Question: I have a problem when deploying maven project into Tomcat Server, There aren't any problems when running the code in netbeans, when start the tomcat, it loads the html file normally, but it doesn't recognizes the request mapping (spring)
the tomcat shows the following error:
'''
SEVERE: Servlet.service() for servlet [dispatcher] in context with path [/wsmill-1.0] threw exception [Request processing failed; nested exception is org.springframework.web.bind.annotation.support.HandlerMethodInvocationException: Failed to invoke handler method [public void com.swcommodities.wsmill.controller.HeaderController.getMenu(javax.servlet.ServletResponseWrapper)]; nested exception is java.lang.IllegalStateException: Current response is not of type [javax.servlet.ServletResponseWrapper]: org.apache.catalina.connector.ResponseFacade@f266cb] with root cause
java.lang.IllegalStateException: Current response is not of type [javax.servlet.ServletResponseWrapper]: org.apache.catalina.connector.ResponseFacade@f266cb
at org.springframework.web.servlet.mvc.annotation.AnnotationMethodHandlerAdapter$ServletHandlerMethodInvoker.resolveStandardArgument(AnnotationMethodHandlerAdapter.java:876)
at org.springframework.web.bind.annotation.support.HandlerMethodInvoker.resolveCommonArgument(HandlerMethodInvoker.java:865)
at org.springframework.web.bind.annotation.support.HandlerMethodInvoker.resolveHandlerArguments(HandlerMethodInvoker.java:311)
at org.springframework.web.bind.annotation.support.HandlerMethodInvoker.invokeHandlerMethod(HandlerMethodInvoker.java:171)
at org.springframework.web.servlet.mvc.annotation.AnnotationMethodHandlerAdapter.invokeHandlerMethod(AnnotationMethodHandlerAdapter.java:440)
at org.springframework.web.servlet.mvc.annotation.AnnotationMethodHandlerAdapter.handle(AnnotationMethodHandlerAdapter.java:428)
at org.springframework.web.servlet.DispatcherServlet.doDispatch(DispatcherServlet.java:925)
at org.springframework.web.servlet.DispatcherServlet.doService(DispatcherServlet.java:856)
at org.springframework.web.servlet.FrameworkServlet.processRequest(FrameworkServlet.java:936)
at org.springframework.web.servlet.FrameworkServlet.doPost(FrameworkServlet.java:838)
at javax.servlet.http.HttpServlet.service(HttpServlet.java:647)
at org.springframework.web.servlet.FrameworkServlet.service(FrameworkServlet.java:812)
at javax.servlet.http.HttpServlet.service(HttpServlet.java:728)
at org.apache.catalina.core.ApplicationFilterChain.internalDoFilter(ApplicationFilterChain.java:305)
at org.apache.catalina.core.ApplicationFilterChain.doFilter(ApplicationFilterChain.java:210)
at org.apache.catalina.core.StandardWrapperValve.invoke(StandardWrapperValve.java:222)
at org.apache.catalina.core.StandardContextValve.invoke(StandardContextValve.java:123)
at org.apache.catalina.authenticator.AuthenticatorBase.invoke(AuthenticatorBase.java:472)
at org.apache.catalina.core.StandardHostValve.invoke(StandardHostValve.java:171)
at org.apache.catalina.valves.ErrorReportValve.invoke(ErrorReportValve.java:99)
at org.apache.catalina.valves.AccessLogValve.invoke(AccessLogValve.java:936)
at org.apache.catalina.core.StandardEngineValve.invoke(StandardEngineValve.java:118)
at org.apache.catalina.connector.CoyoteAdapter.service(CoyoteAdapter.java:407)
at org.apache.coyote.http11.AbstractHttp11Processor.process(AbstractHttp11Processor.java:1004)
at org.apache.coyote.AbstractProtocol$AbstractConnectionHandler.process(AbstractProtocol.java:589)
at org.apache.tomcat.util.net.JIoEndpoint$SocketProcessor.run(JIoEndpoint.java:312)
at java.util.concurrent.ThreadPoolExecutor.runWorker(ThreadPoolExecutor.java:1145)
at java.util.concurrent.ThreadPoolExecutor$Worker.run(ThreadPoolExecutor.java:615)
at java.lang.Thread.run(Thread.java:724)
'''
This is my pom.xml
'''
<project xmlns="http://maven.apache.org/POM/4.0.0" xmlns:xsi="http://www.w3.org/2001/XMLSchema-instance"
xsi:schemaLocation="http://maven.apache.org/POM/4.0.0 http://maven.apache.org/xsd/maven-4.0.0.xsd">
<modelVersion>4.0.0</modelVersion>
<groupId>com.swcommodities</groupId>
<artifactId>wsmill</artifactId>
<version>1.0</version>
<packaging>war</packaging>
<name>wsmill</name>
<properties>
<endorsed.dir>${project.build.directory}/endorsed</endorsed.dir>
<project.build.sourceEncoding>UTF-8</project.build.sourceEncoding>
</properties>
<dependencies>
<dependency>
<groupId>org.springframework</groupId>
<artifactId>spring-aop</artifactId>
<version>3.2.2.RELEASE</version>
</dependency>
<dependency>
<groupId>org.springframework</groupId>
<artifactId>spring-aspects</artifactId>
<version>3.2.2.RELEASE</version>
</dependency>
<dependency>
<groupId>org.springframework</groupId>
<artifactId>spring-beans</artifactId>
<version>3.2.2.RELEASE</version>
</dependency>
<dependency>
<groupId>org.springframework</groupId>
<artifactId>spring-context</artifactId>
<version>3.2.2.RELEASE</version>
</dependency>
<dependency>
<groupId>org.springframework</groupId>
<artifactId>spring-context-support</artifactId>
<version>3.2.2.RELEASE</version>
</dependency>
<dependency>
<groupId>org.springframework</groupId>
<artifactId>spring-core</artifactId>
<version>3.2.2.RELEASE</version>
</dependency>
<dependency>
<groupId>org.springframework</groupId>
<artifactId>spring-expression</artifactId>
<version>3.2.2.RELEASE</version>
</dependency>
<dependency>
<groupId>org.springframework</groupId>
<artifactId>spring-instrument</artifactId>
<version>3.2.2.RELEASE</version>
</dependency>
<dependency>
<groupId>org.springframework</groupId>
<artifactId>spring-instrument-tomcat</artifactId>
<version>3.2.2.RELEASE</version>
</dependency>
<dependency>
<groupId>org.springframework</groupId>
<artifactId>spring-jdbc</artifactId>
<version>3.2.2.RELEASE</version>
</dependency>
<dependency>
<groupId>org.springframework</groupId>
<artifactId>spring-jms</artifactId>
<version>3.2.2.RELEASE</version>
</dependency>
<dependency>
<groupId>org.springframework</groupId>
<artifactId>spring-orm</artifactId>
<version>3.2.2.RELEASE</version>
</dependency>
<dependency>
<groupId>org.springframework</groupId>
<artifactId>spring-oxm</artifactId>
<version>3.2.2.RELEASE</version>
</dependency>
<dependency>
<groupId>org.springframework</groupId>
<artifactId>spring-struts</artifactId>
<version>3.2.2.RELEASE</version>
</dependency>
<dependency>
<groupId>org.springframework</groupId>
<artifactId>spring-test</artifactId>
<version>3.2.2.RELEASE</version>
</dependency>
<dependency>
<groupId>org.springframework</groupId>
<artifactId>spring-tx</artifactId>
<version>3.2.2.RELEASE</version>
</dependency>
<dependency>
<groupId>org.springframework</groupId>
<artifactId>spring-web</artifactId>
<version>3.2.2.RELEASE</version>
</dependency>
<dependency>
<groupId>org.springframework</groupId>
<artifactId>spring-webmvc</artifactId>
<version>3.2.2.RELEASE</version>
</dependency>
<dependency>
<groupId>org.springframework</groupId>
<artifactId>spring-webmvc-portlet</artifactId>
<version>3.2.2.RELEASE</version>
</dependency>
<dependency>
<groupId>javax.servlet</groupId>
<artifactId>jstl</artifactId>
<version>1.2</version>
</dependency>
<dependency>
<groupId>taglibs</groupId>
<artifactId>standard</artifactId>
<version>1.1.2</version>
</dependency>
<dependency>
<groupId>org.hibernate</groupId>
<artifactId>hibernate</artifactId>
<version>3.2.5.ga</version>
</dependency>
<dependency>
<groupId>org.hibernate</groupId>
<artifactId>hibernate-entitymanager</artifactId>
<version>3.3.2.GA</version>
</dependency>
<dependency>
<groupId>javax.sql</groupId>
<artifactId>jdbc-stdext</artifactId>
<version>2.0</version>
</dependency>
<dependency>
<groupId>javax.transaction</groupId>
<artifactId>jta</artifactId>
<version>1.0.1B</version>
</dependency>
<dependency>
<groupId>org.hibernate</groupId>
<artifactId>ejb3-persistence</artifactId>
<version>1.0.1.GA</version>
</dependency>
<dependency>
<groupId>commons-dbcp</groupId>
<artifactId>commons-dbcp</artifactId>
<version>1.4</version>
</dependency>
<dependency>
<groupId>org.springmodules</groupId>
<artifactId>spring-modules-jakarta-commons</artifactId>
<version>0.8a</version>
</dependency>
<dependency>
<groupId>dom4j</groupId>
<artifactId>dom4j</artifactId>
<version>1.6.1</version>
</dependency>
<dependency>
<groupId>antlr</groupId>
<artifactId>antlr</artifactId>
<version>2.7.7</version>
</dependency>
<dependency>
<groupId>javassist</groupId>
<artifactId>javassist</artifactId>
<version>3.12.1.GA</version>
</dependency>
<dependency>
<groupId>org.slf4j</groupId>
<artifactId>slf4j-api</artifactId>
<version>1.6.2</version>
</dependency>
<dependency>
<groupId>org.codehaus.jackson</groupId>
<artifactId>jackson-asl</artifactId>
<version>0.9.5</version>
</dependency>
<dependency>
<groupId>org.json</groupId>
<artifactId>json</artifactId>
<version>20090211</version>
</dependency>
<dependency>
<groupId>javax.servlet</groupId>
<artifactId>servlet-api</artifactId>
<version>2.4-20040521</version>
</dependency>
<dependency>
<groupId>org.apache.tomcat</groupId>
<artifactId>tomcat-servlet-api</artifactId>
<version>7.0.34</version>
</dependency>
<dependency>
<groupId>org.hibernate</groupId>
<artifactId>hibernate-core</artifactId>
<version>4.1.1.Final</version>
<type>jar</type>
</dependency>
<dependency>
<groupId>mysql</groupId>
<artifactId>mysql-connector-java</artifactId>
<version>5.1.25</version>
</dependency>
<dependency>
<groupId>org.codehaus.jackson</groupId>
<artifactId>jackson-mapper-asl</artifactId>
<version>1.9.12</version>
</dependency>
<dependency>
<groupId>com.google.code.gson</groupId>
<artifactId>gson</artifactId>
<version>2.2.4</version>
</dependency>
<dependency>
<groupId>javax</groupId>
<artifactId>javaee-web-api</artifactId>
<version>6.0</version>
<scope>provided</scope>
</dependency>
<dependency>
<groupId>mill.groupId</groupId>
<artifactId>net.asm</artifactId>
<version>3.3</version>
<scope>system</scope>
<systemPath>${basedir}/lib/unknown/binary/asm-3.3/SNAPSHOT/asm-3.3-SNAPSHOT.jar</systemPath>
</dependency>
<dependency>
<groupId>mill.groupId</groupId>
<artifactId>net.jtpl</artifactId>
<version>2.0</version>
<scope>system</scope>
<systemPath>${basedir}/lib/unknown/binary/jtpl-2.0/SNAPSHOT/jtpl-2.0-SNAPSHOT.jar</systemPath>
</dependency>
<dependency>
<groupId>mill.groupId</groupId>
<artifactId>net.xwork</artifactId>
<version>2.3.4</version>
<scope>system</scope>
<systemPath>${basedir}/lib/unknown/binary/xwork-core-2.3.4/SNAPSHOT/xwork-core-2.3.4-SNAPSHOT.jar</systemPath>
</dependency>
</dependencies>
<build>
<plugins>
<plugin>
<groupId>org.apache.maven.plugins</groupId>
<artifactId>maven-compiler-plugin</artifactId>
<version>2.3.2</version>
<configuration>
<source>1.7</source>
<target>1.7</target>
</configuration>
</plugin>
<plugin>
<groupId>org.apache.maven.plugins</groupId>
<artifactId>maven-war-plugin</artifactId>
<version>2.1.1</version>
<configuration>
<failOnMissingWebXml>false</failOnMissingWebXml>
</configuration>
</plugin>
<plugin>
<groupId>org.apache.maven.plugins</groupId>
<artifactId>maven-dependency-plugin</artifactId>
<version>2.1</version>
<executions>
<execution>
<phase>package</phase>
<goals>
<goal>copy</goal>
</goals>
<configuration>
<outputDirectory>${endorsed.dir}</outputDirectory>
<silent>true</silent>
<artifactItems>
<artifactItem>
<groupId>javax</groupId>
<artifactId>javaee-endorsed-api</artifactId>
<version>6.0</version>
<type>jar</type>
</artifactItem>
</artifactItems>
</configuration>
</execution>
</executions>
</plugin>
<plugin>
<artifactId>maven-resources-plugin</artifactId>
<version>2.4.3</version>
<executions>
<execution>
<id>copy-resources</id>
<!-- here the phase you need -->
<phase>compile</phase>
<goals>
<goal>copy-resources</goal>
</goals>
<configuration>
<outputDirectory>${project.build.directory}/wsmill-${project.version}/WEB-INF/lib</outputDirectory>
<resources>
<resource>
<directory>${basedir}/lib/unknown/binary/jtpl-2.0/SNAPSHOT</directory>
</resource>
</resources>
</configuration>
</execution>
</executions>
</plugin>
</plugins>
</build>
<repositories>
<repository>
<id>unknown-jars-temp-repo</id>
<name>A temporary repository created by NetBeans for libraries and jars it could not identify. Please replace the dependencies in this repository with correct ones and delete this repository.</name>
<url>file:${project.basedir}/lib</url>
</repository>
</repositories>
</project>
'''
this is the image after I used mvn clean install

Could it be because of the maven cannot build the web.xml?
I saw in the image the message
> webxml attribute is missing from war task, or ignoreWebxml attribute is specified as 'true'
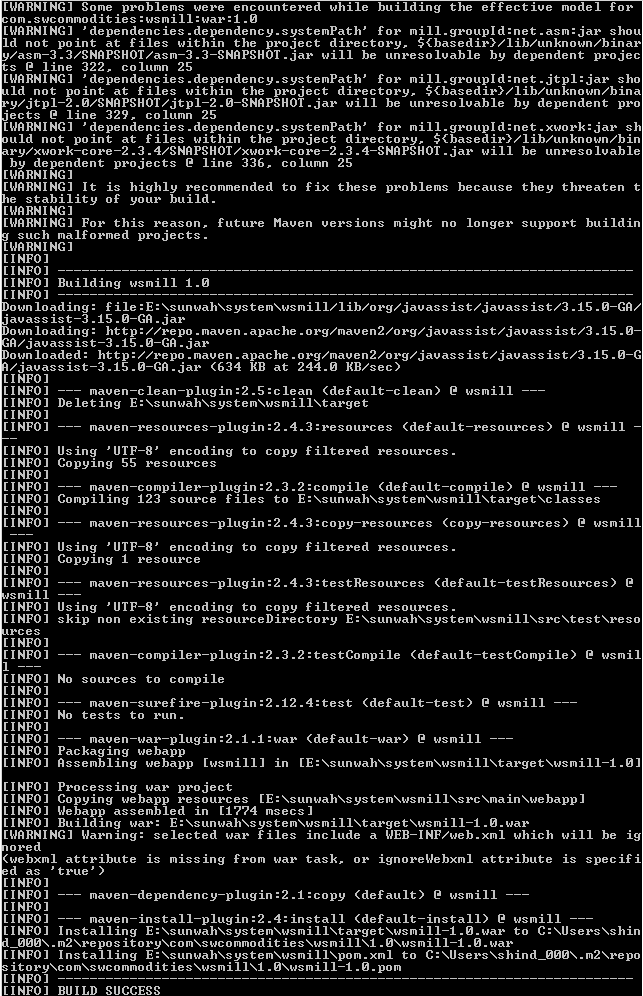
Answer: Please add both dependencies scope provided. Both are conflicting with tomcat
'''
<dependency>
<groupId>javax.servlet</groupId>
<artifactId>servlet-api</artifactId>
<version>2.4-20040521</version>
<scope>provided</scope>
</dependency>
<dependency>
<groupId>org.apache.tomcat</groupId>
<artifactId>tomcat-servlet-api</artifactId>
<version>7.0.34</version>
<scope>provided</scope>
</dependency>
'''